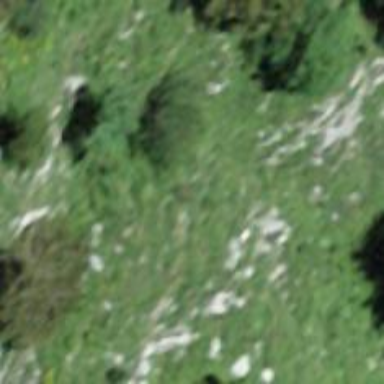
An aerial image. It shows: Natural cliff.